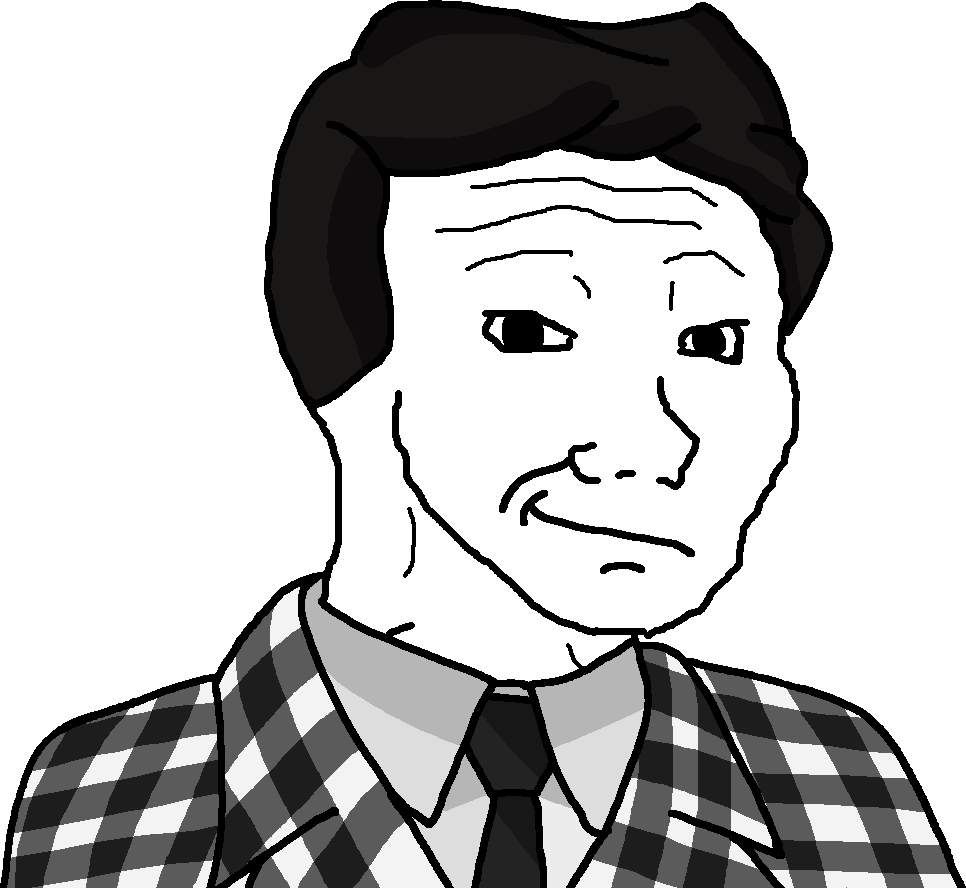
Label: 5_Smugjak